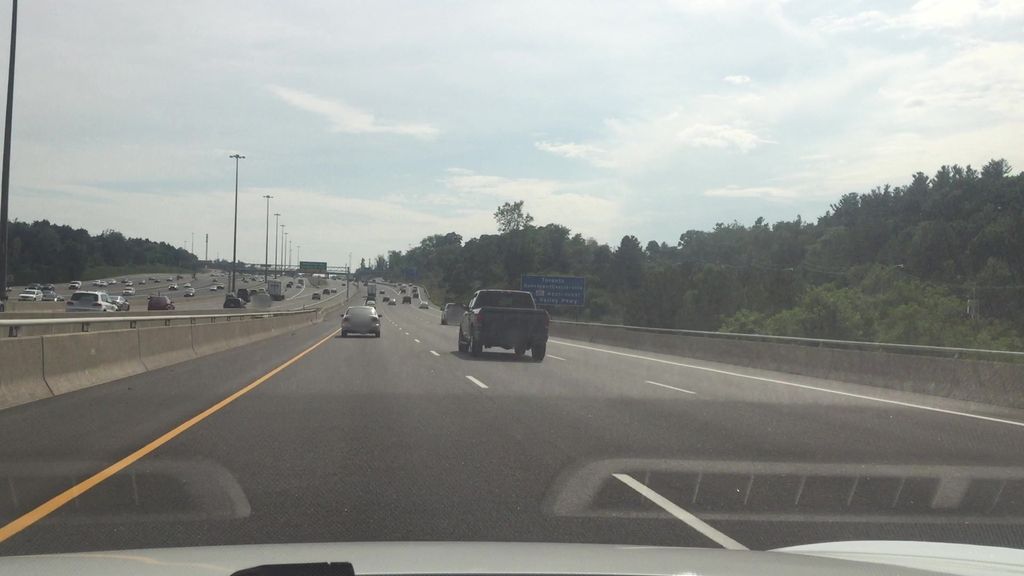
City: toronto